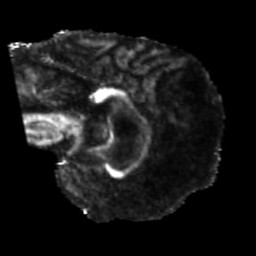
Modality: FA
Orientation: sagittal
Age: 63
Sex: male
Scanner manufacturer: siemens
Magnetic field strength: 3 T
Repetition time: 5.25 s
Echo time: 0.08 s